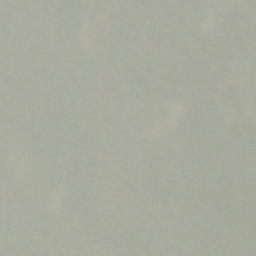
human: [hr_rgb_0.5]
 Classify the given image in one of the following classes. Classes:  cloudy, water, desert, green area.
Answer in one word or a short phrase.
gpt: cloudy